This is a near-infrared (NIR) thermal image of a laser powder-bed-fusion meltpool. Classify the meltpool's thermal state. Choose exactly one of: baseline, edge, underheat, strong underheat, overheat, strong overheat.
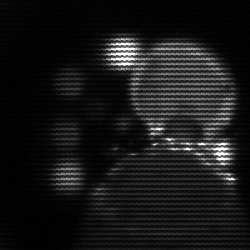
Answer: edge